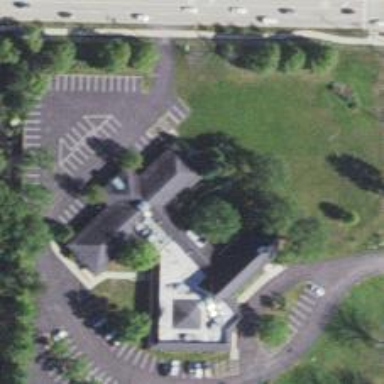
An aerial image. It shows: Columbarium tomb with historic significance.